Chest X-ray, AP view. Patient: 63 years old, sex F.
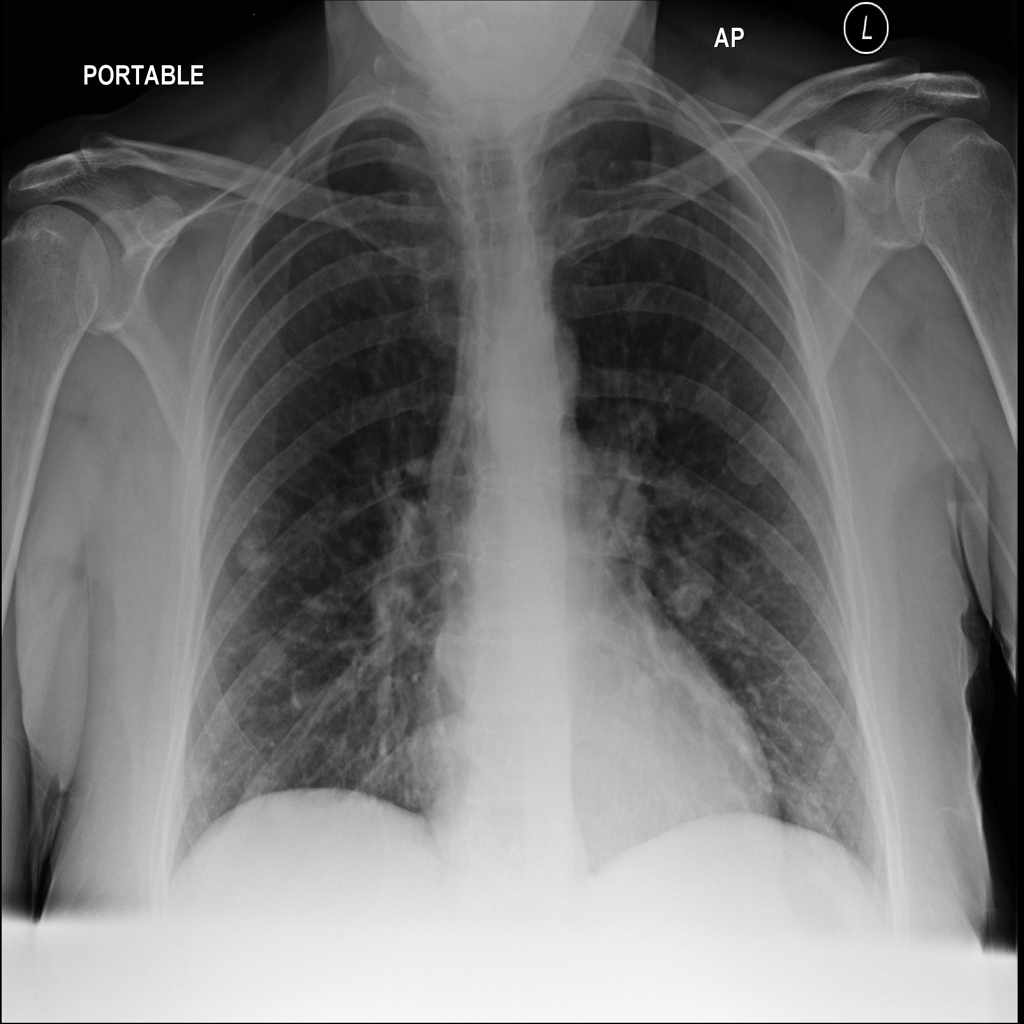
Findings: Nodule